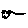
Label: cat